Aerial crown-view tile of a tropical tree (Barro Colorado Island, Panama), acquired 20250715:
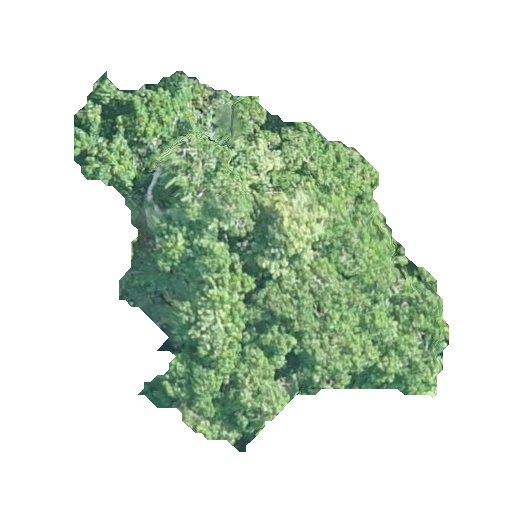
Species: Hura crepitans
GBIF accepted scientific name: Hura crepitans
Crown area: 126.888 m²